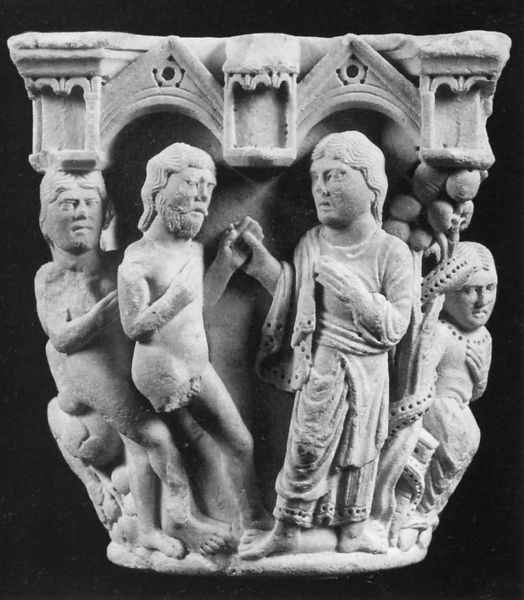
Titel: Parma, Kapitelle der ehemaligen Domkanzel
Institution: Parma, Galleria Nazionale
Schlagwörter: nackt, frankreich, männer, säule, bart, gesicht, stein, hände, kirche, gewand, haare, gotik, locken, relief, füße, giebel, figuren, loch, kapitell, gotisch, christus, mittelalter, helfen, ädikula, romanisch, bartlos, matel, lochmuster, hände halten, 1150